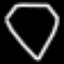
Label: diamond